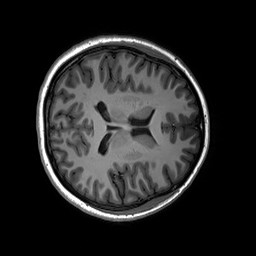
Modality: T1w
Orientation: axial
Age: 27
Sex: female
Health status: healthy
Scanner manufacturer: siemens
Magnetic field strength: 3 T
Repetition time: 2.3 s
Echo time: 0.00236 s